Question: I am generating a PDF invoice with JR. On my local machine (linux ubuntu) works perfectly:
'''
FacesContext fc = FacesContext.getCurrentInstance();
ExternalContext ec = fc.getExternalContext();
String templateAbsolutePath = ec.getRealPath(templateRelativePath);
JasperReport jasperReport;
try {
jasperReport = JasperCompileManager.compileReport(templateAbsolutePath);
JasperPrint jasperPrint = JasperFillManager.fillReport(jasperReport, getParametriFattura(fattura), datasource );
JasperExportManager.exportReportToPdfStream(jasperPrint, ec.getResponseOutputStream());
} catch (JRException e) {
e.printStackTrace();
} catch (IOException e) {
e.printStackTrace();
}
fc.responseComplete();
'''
However, when I deployed my war to the staging server (linux ubuntu) it shows that:

I suppose it's a trivial problem, but where can I start from?
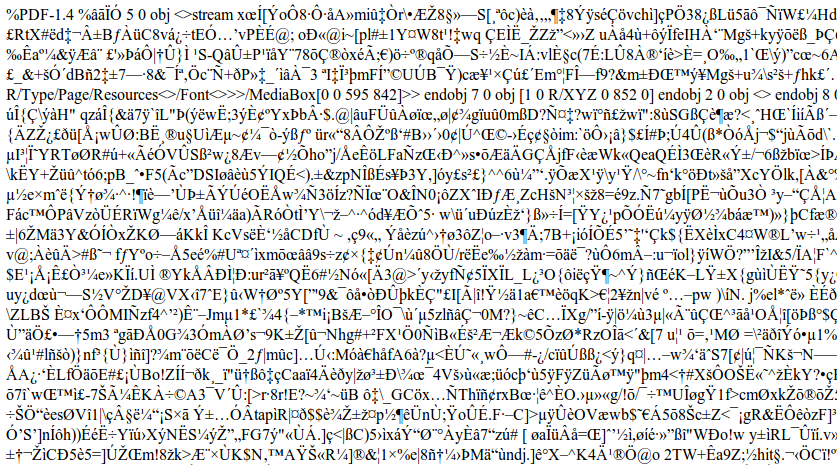
Answer: You need to explicitly tell the webbrowser that it's a PDF file, not a (X)HTML file.
'''
ec.setResponseContentType("application/pdf");
'''
Note: this needs to be set any bit is written to the response body.